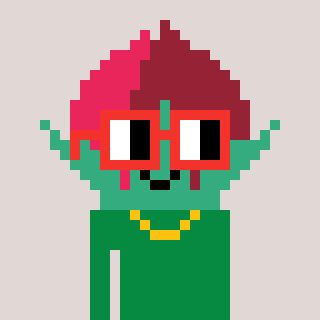
a pixel art character with square red glasses, a rosebud-shaped head and a green-colored body on a warm background